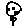
Label: flower